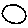
Label: circle